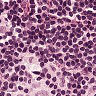
Metastatic tissue present: no